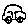
Label: car